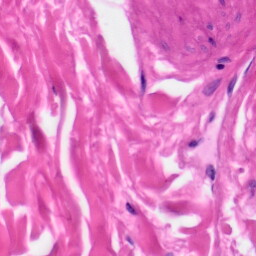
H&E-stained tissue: Skin